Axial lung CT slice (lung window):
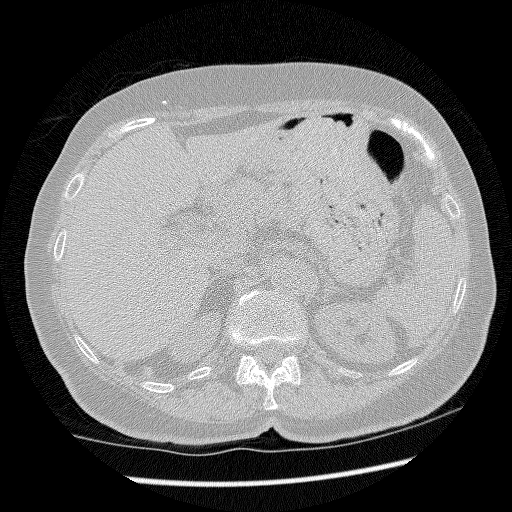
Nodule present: no